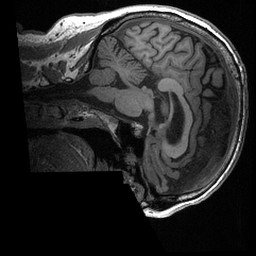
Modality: T1w
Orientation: sagittal
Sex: male
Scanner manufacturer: ge
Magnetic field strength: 3 T
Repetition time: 0.0064 s
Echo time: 0.00281 s